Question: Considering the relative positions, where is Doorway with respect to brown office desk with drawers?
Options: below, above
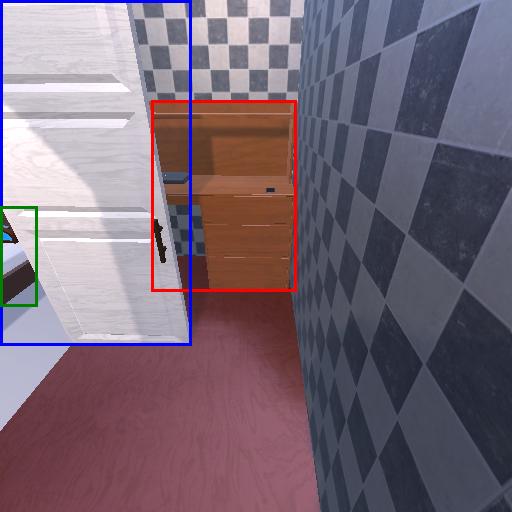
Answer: below